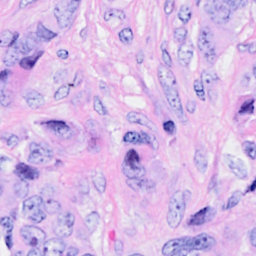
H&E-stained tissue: Breast